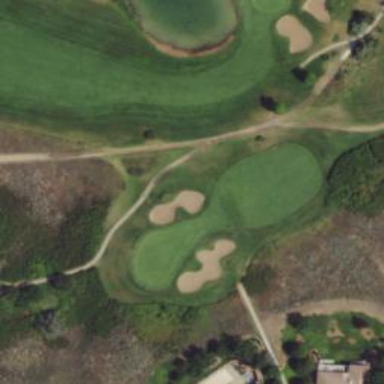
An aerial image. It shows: View of golf hole.